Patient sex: M
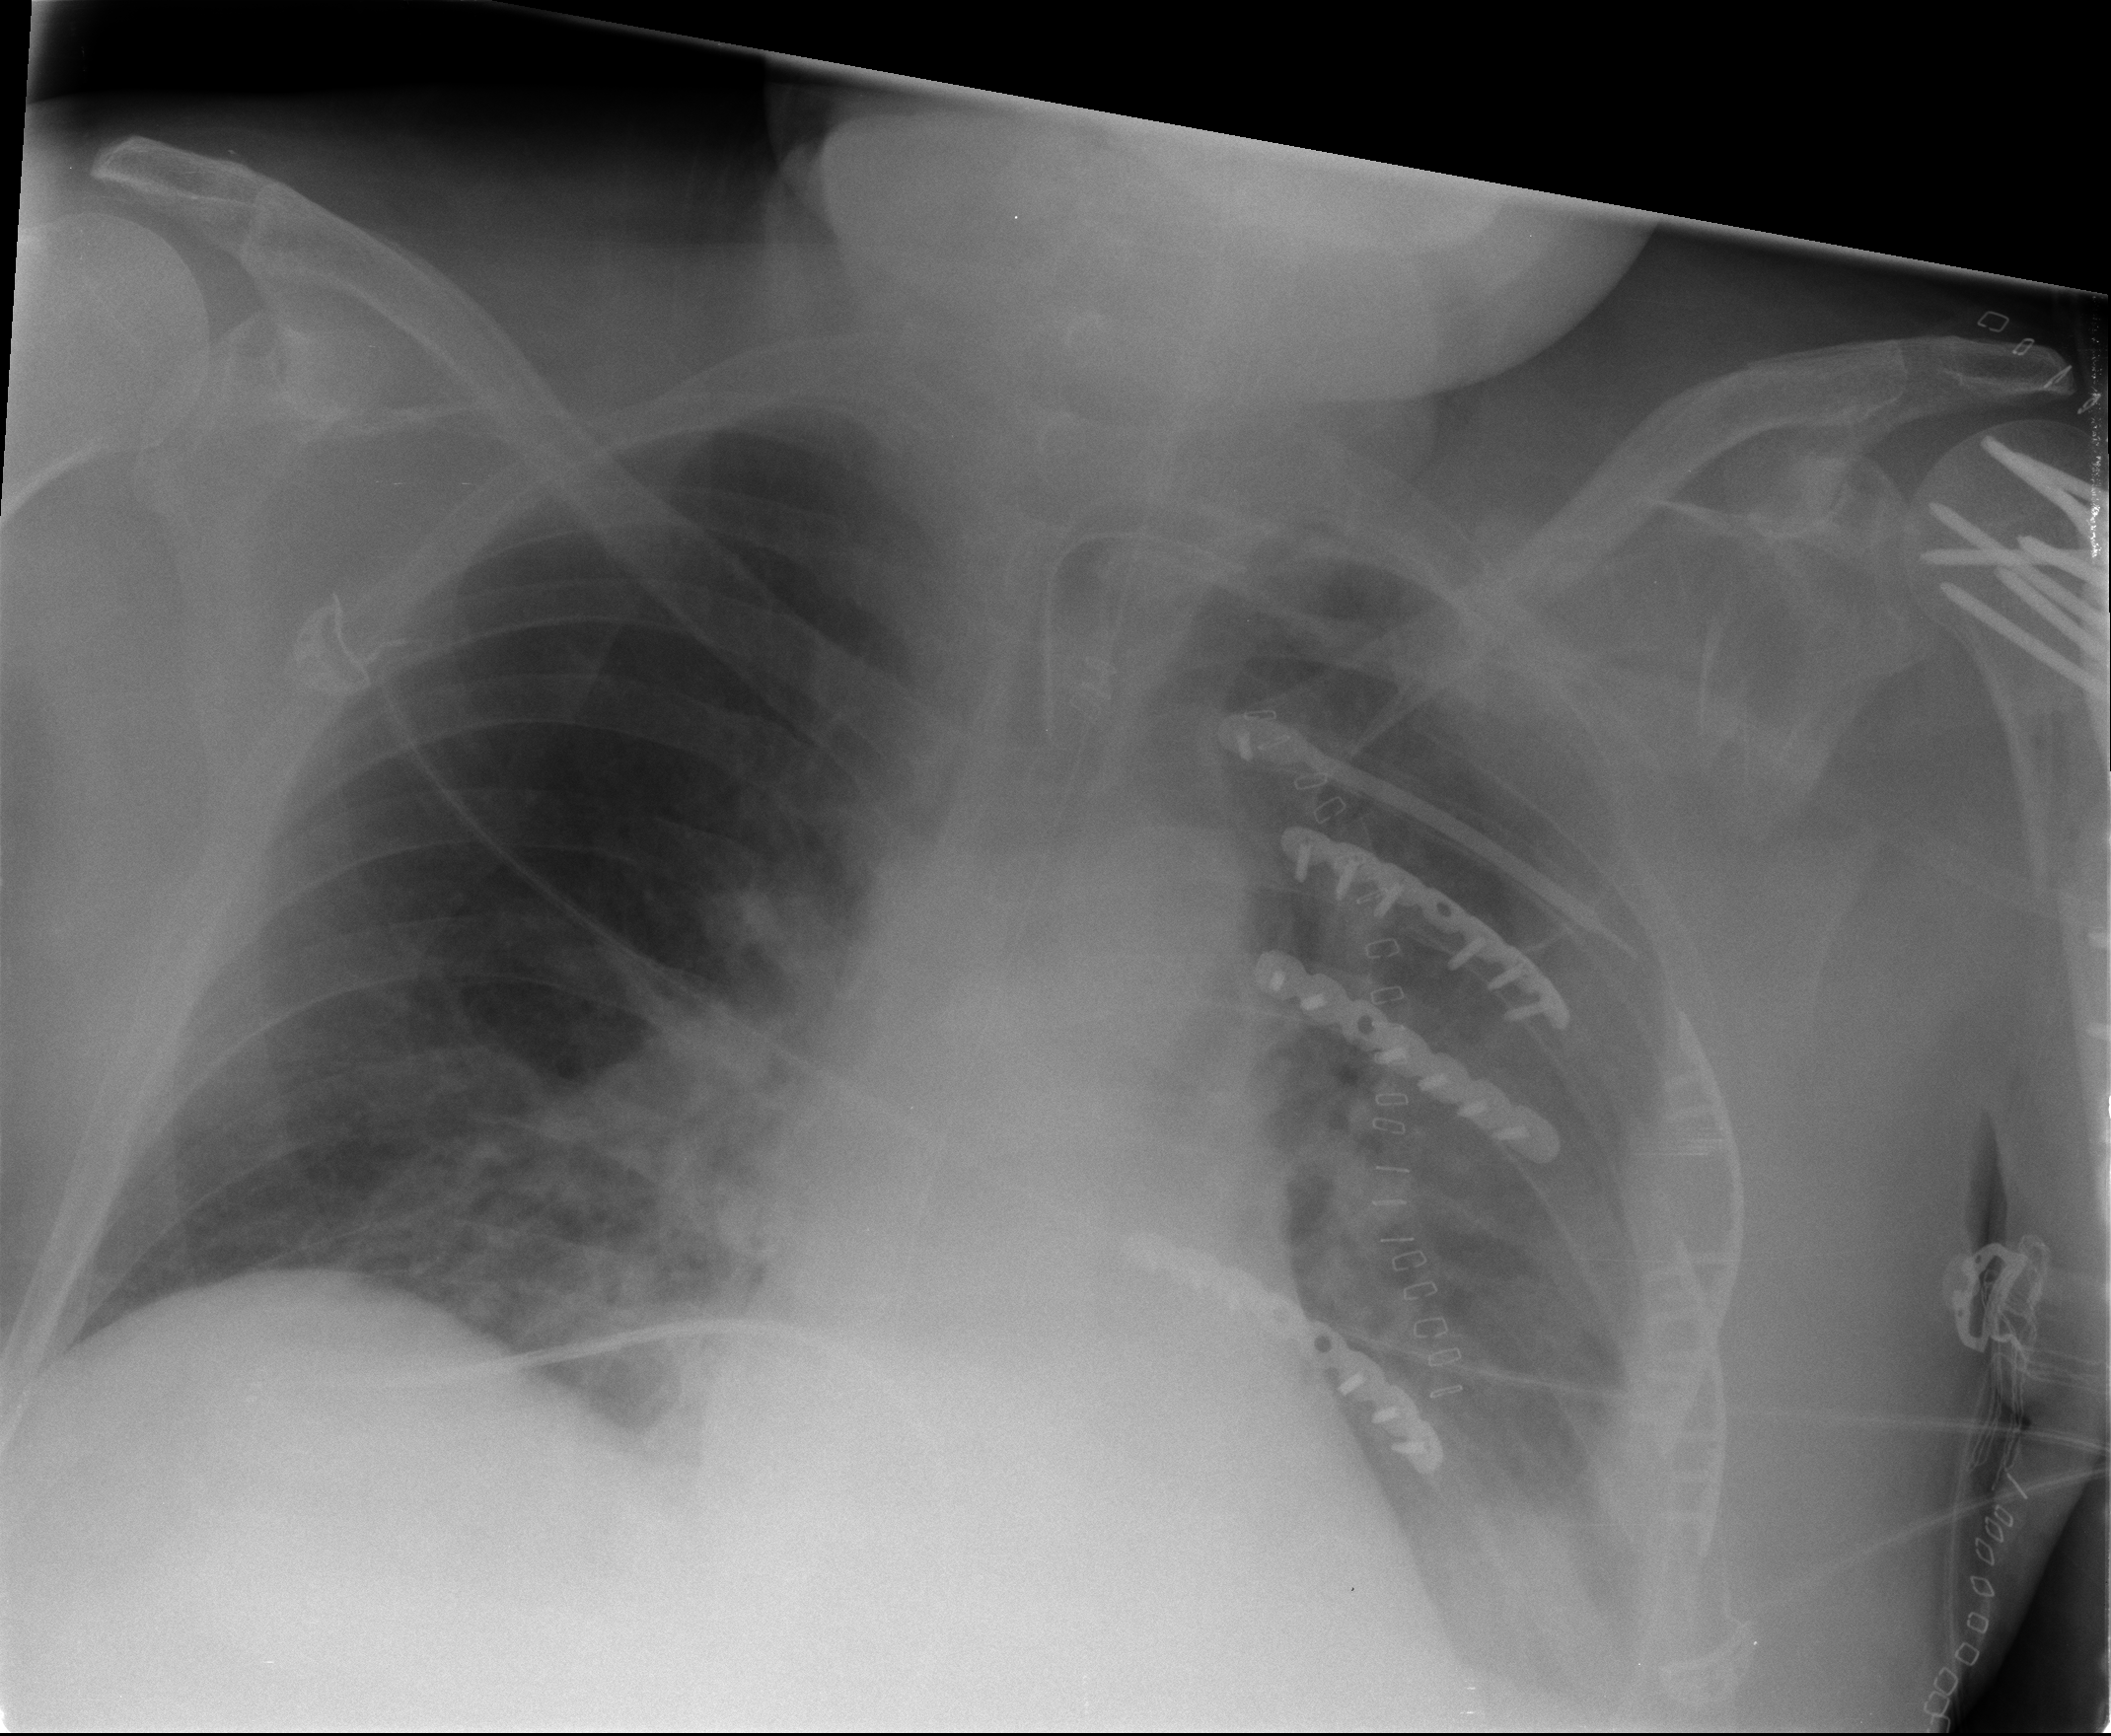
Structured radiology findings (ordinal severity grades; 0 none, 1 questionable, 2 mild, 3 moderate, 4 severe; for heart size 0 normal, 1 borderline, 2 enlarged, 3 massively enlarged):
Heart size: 0
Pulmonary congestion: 0
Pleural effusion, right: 0
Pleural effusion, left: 2
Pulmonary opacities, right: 2
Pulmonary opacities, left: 0
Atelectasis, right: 2
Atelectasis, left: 2